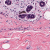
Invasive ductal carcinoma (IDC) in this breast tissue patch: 0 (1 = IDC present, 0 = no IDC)